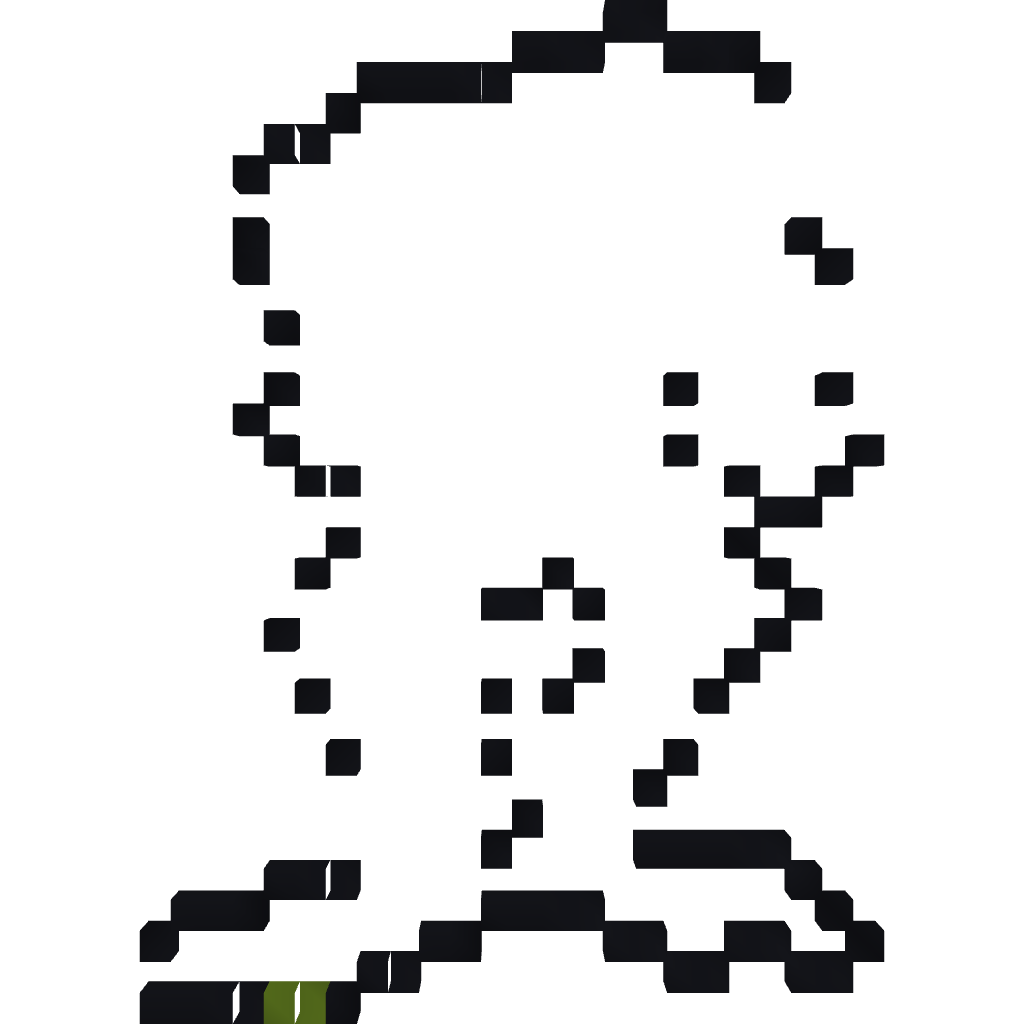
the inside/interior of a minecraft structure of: Battletoads/NES-Rash